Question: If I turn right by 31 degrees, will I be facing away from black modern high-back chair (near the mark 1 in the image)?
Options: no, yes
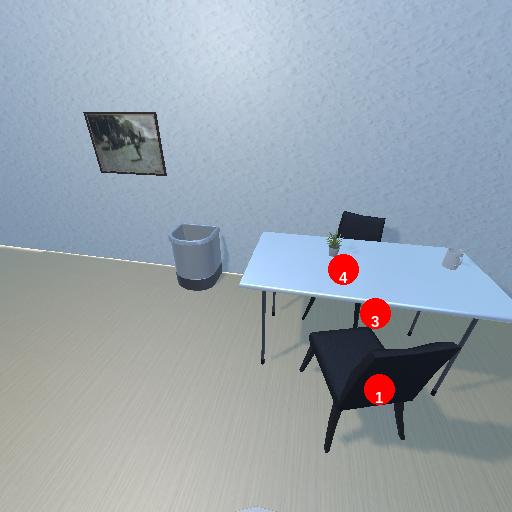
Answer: no